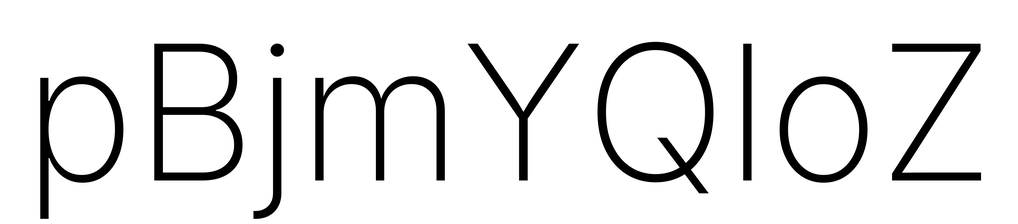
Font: Inter_ExtraLight